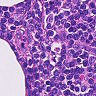
Metastatic tissue present: no